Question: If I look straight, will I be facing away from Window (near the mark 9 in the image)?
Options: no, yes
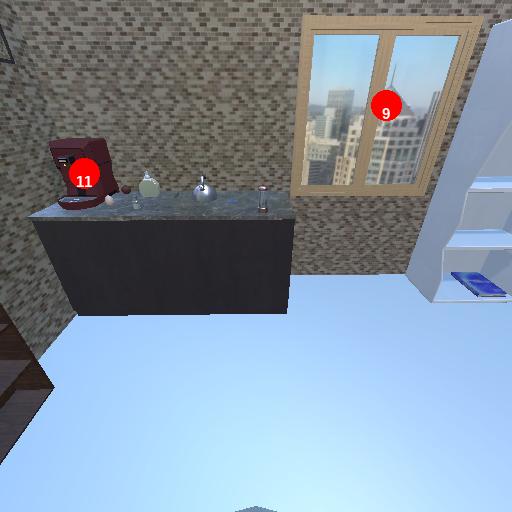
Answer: no